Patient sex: M
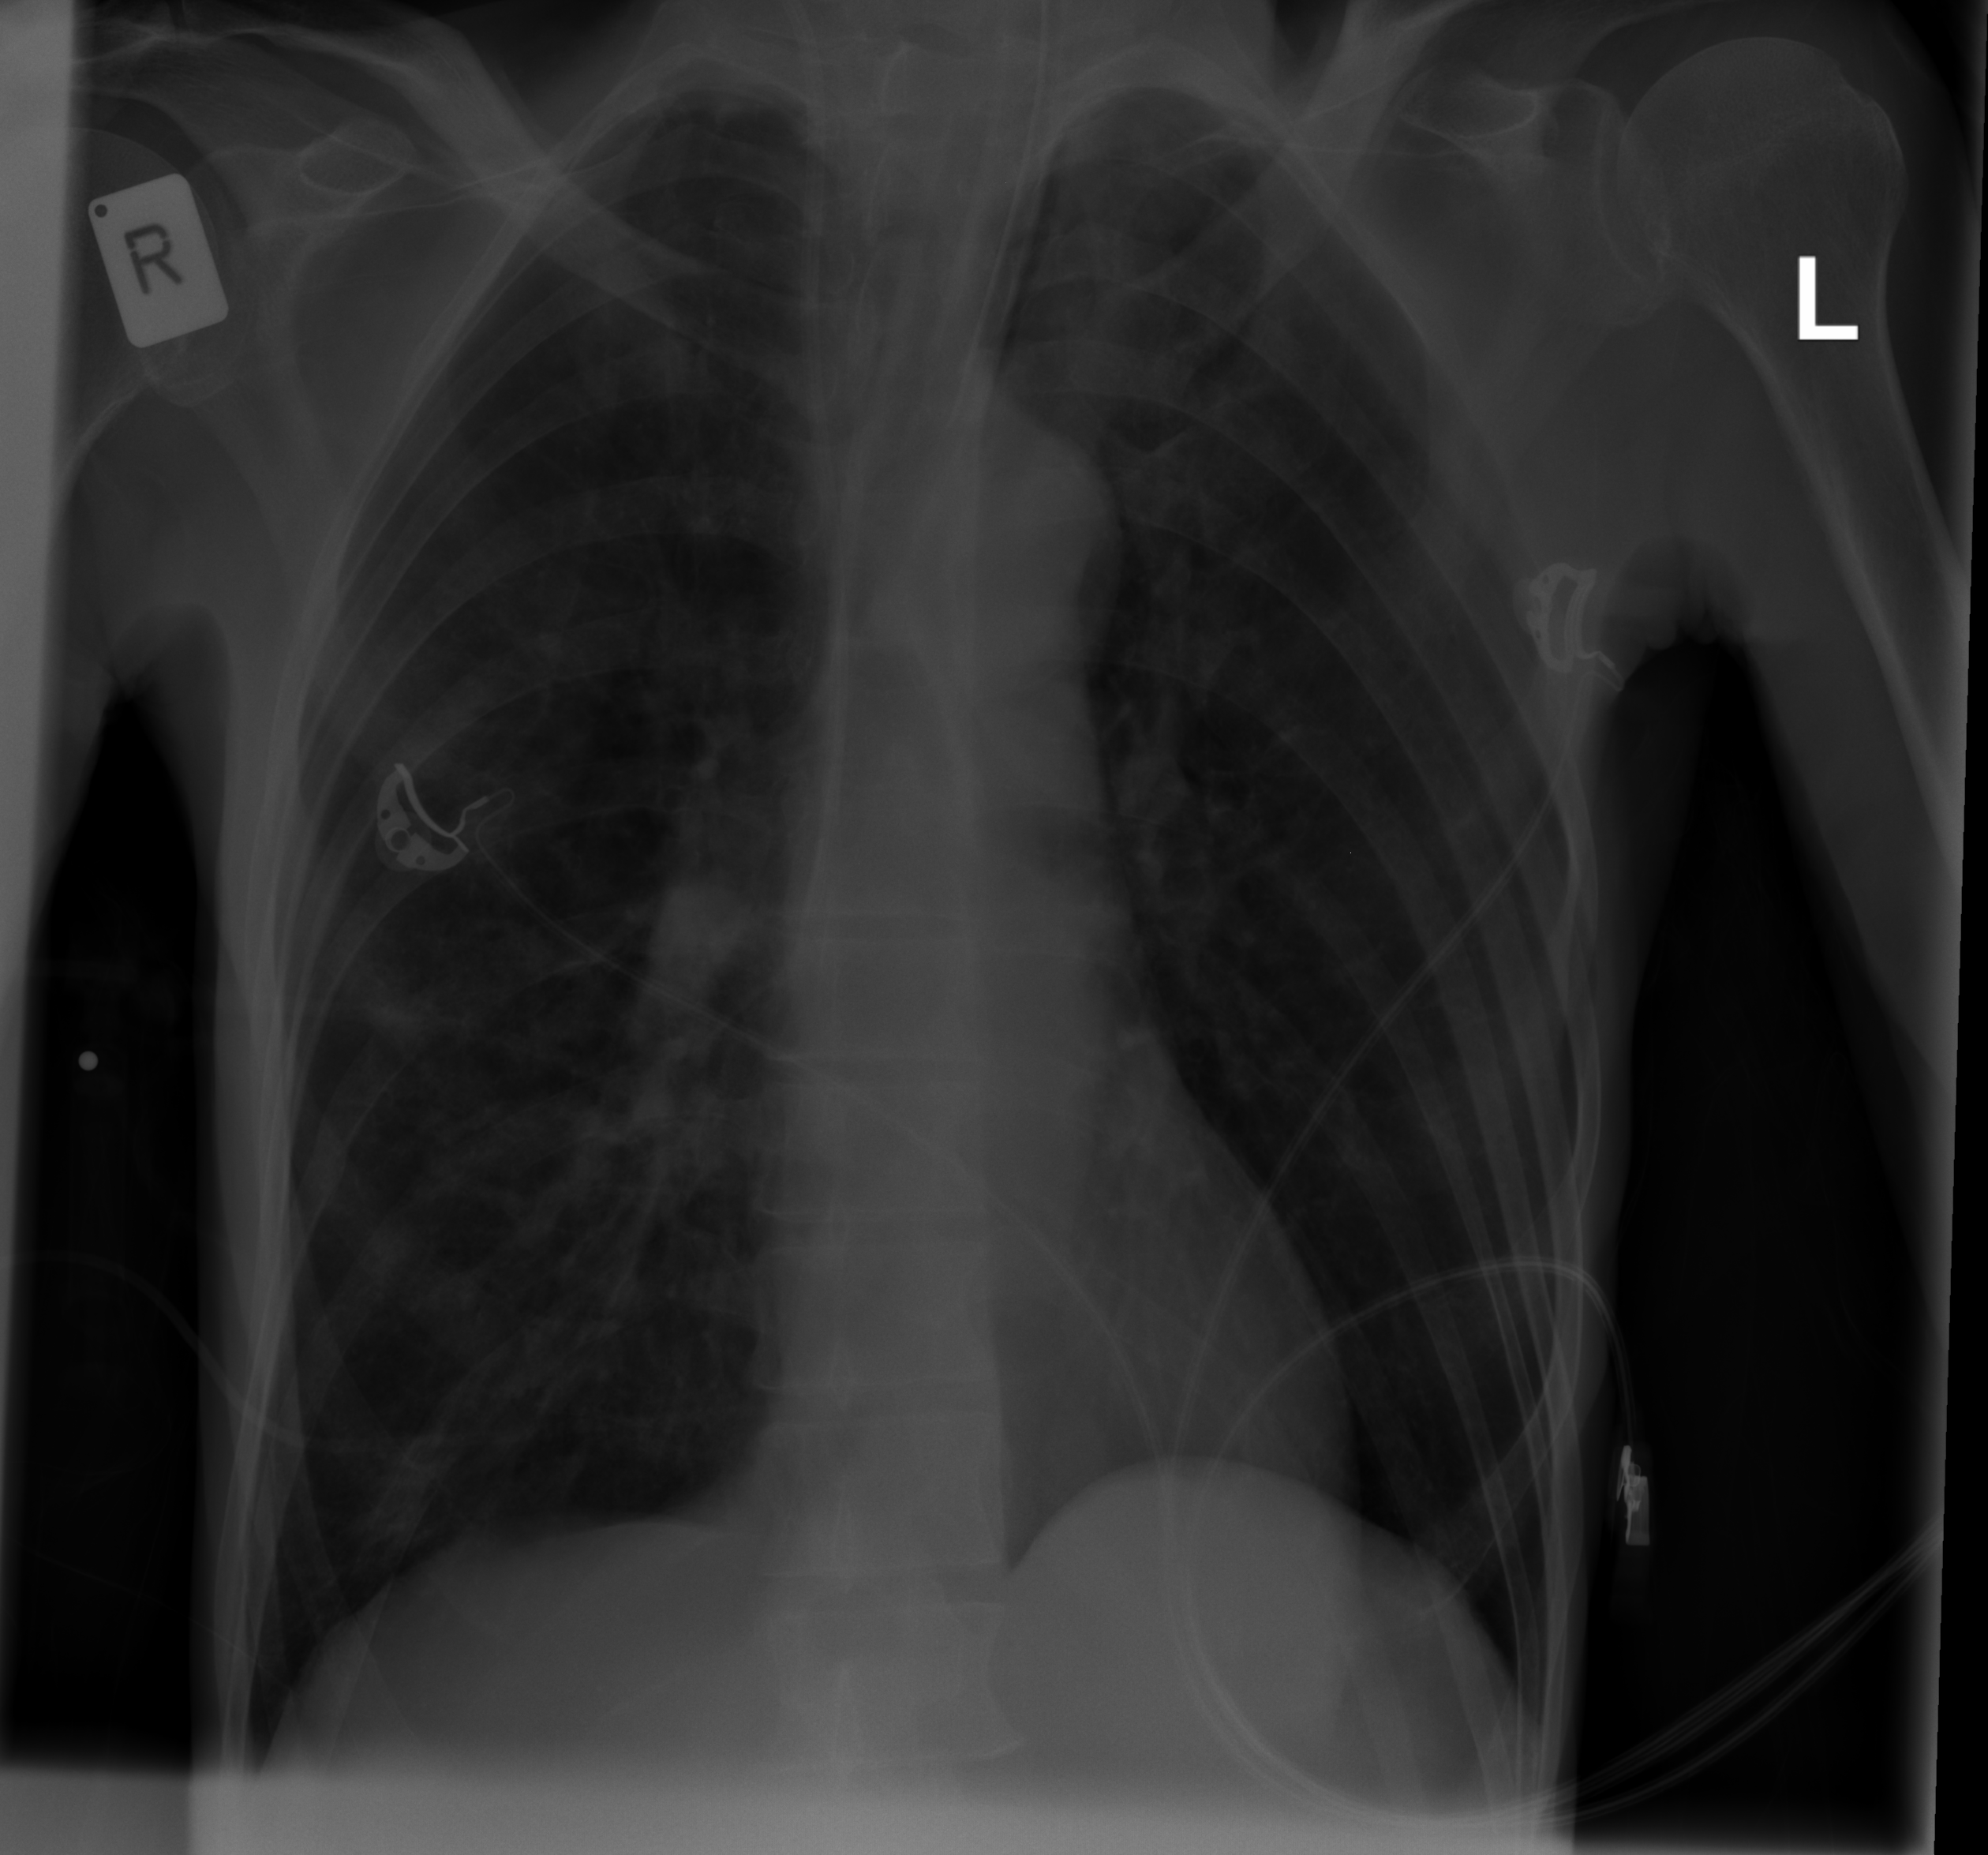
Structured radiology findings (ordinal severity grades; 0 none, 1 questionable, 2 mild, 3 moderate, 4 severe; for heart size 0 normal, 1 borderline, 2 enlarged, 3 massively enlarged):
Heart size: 0
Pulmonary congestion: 0
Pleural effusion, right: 0
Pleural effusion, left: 0
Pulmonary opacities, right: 1
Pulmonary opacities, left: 0
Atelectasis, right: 0
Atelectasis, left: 0